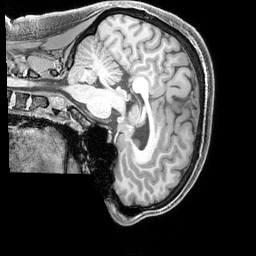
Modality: T1w
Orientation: sagittal
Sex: male
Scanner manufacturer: siemens
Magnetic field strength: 3 T
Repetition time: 2.3 s
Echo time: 0.00226 s